Question: This code is a part of a project that I have to develop. I need to write a java method that converts a number (base 10) to another number in 'n' base. This is the code of the class:
'''
public class converter {
public int from_10_to_n(int base, int newbase) {
int k = 0;
String res = "";
String output = "";
do { //Below I explain what I'm doing here
base /= newbase;
k = base % newbase;
res += String.valueOf(k);
} while (base != 0);
for(int i=res.length()-1; i>-1; i--) {
output += res.charAt(i);
}
return Integer.parseInt(output);
}
'''
I thought to make the program in this way:

The 'do {} while();' loop divides the numbers and saves in k the remainders. Then I make a for loop that reverses the string res (which has the reminders).
By the way when I call the method in my main, I am missing the last digit. I mean:
'''
converter k = new converter();
int e = k.from_10_to_n(a /*base 10 number*/, b /*Base n number*/);
System.out.println(a+" -> "+b+" is " + e);
'''
With this code, if I want to convert 231 to base 4 I have '321' as result instead of '3213'. I have checked my code but I cannot find a solution. Any idea?
I have the same error with other bases. For example 31 (base 10) is '11111' (base 2) but my program returns '1111'.
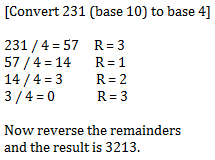
Answer: Flip the order of the first 2 lines in the loop; by doing the division first, you lose the first remainder. But then you'll need to handle the last remainder.